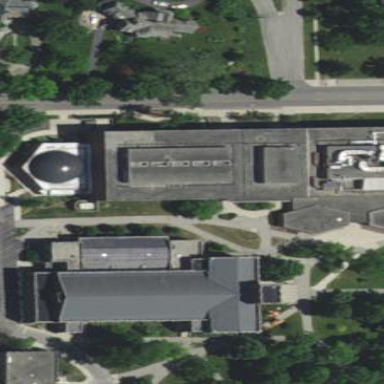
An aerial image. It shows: University building.